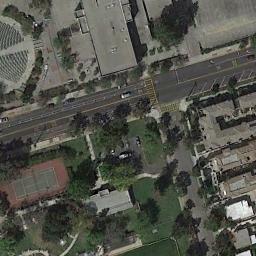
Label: tennis_court